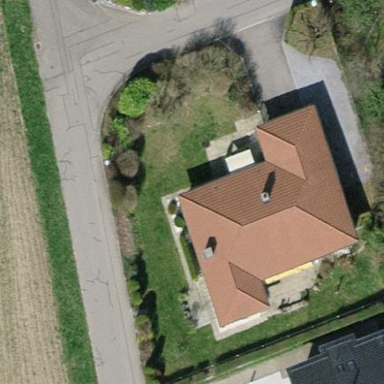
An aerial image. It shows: Detached building with hipped roof shape.